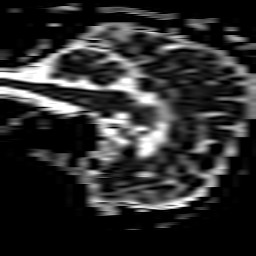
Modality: ADC
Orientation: sagittal
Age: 59
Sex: male
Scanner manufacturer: philips
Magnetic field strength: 3 T
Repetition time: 4.726 s
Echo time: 0.05992 s